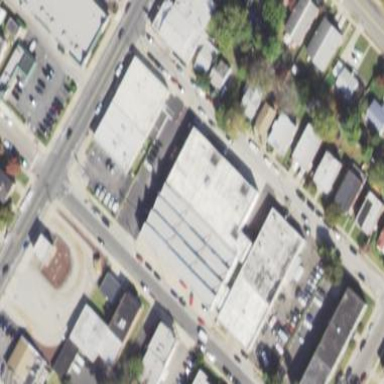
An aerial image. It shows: Industrial building.